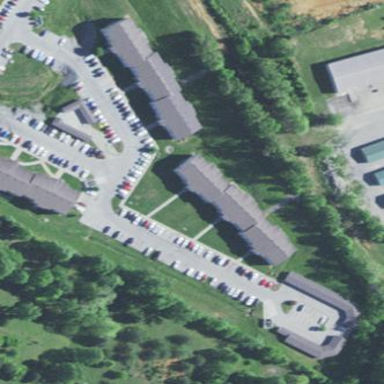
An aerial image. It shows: Image showing building with apartments.